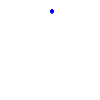
Particle: pion